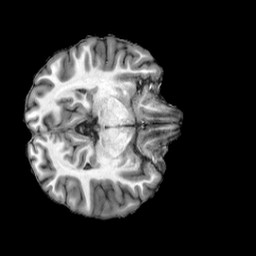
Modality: T1w
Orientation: axial
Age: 21
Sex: female
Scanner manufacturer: siemens
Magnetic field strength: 3 T
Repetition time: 2.5 s
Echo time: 0.00222 s